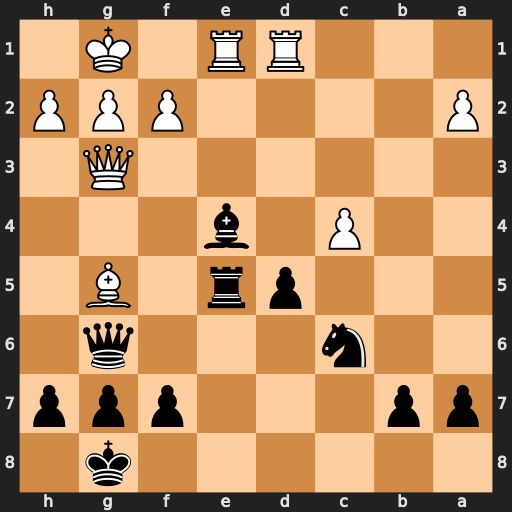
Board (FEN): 6k1/pp3ppp/2n3q1/3pr1B1/2P1b3/6Q1/P4PPP/3RR1K1
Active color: b
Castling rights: -
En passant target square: -
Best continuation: Rxg5 Rxe4 f6 Rg4 Rxg4